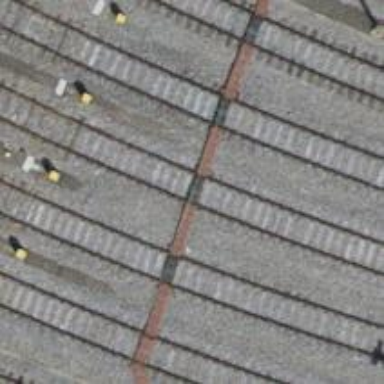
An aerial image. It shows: Single-track railway yard with electrified contact lines. The service yard features retarder beam for the railway.